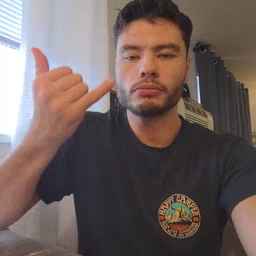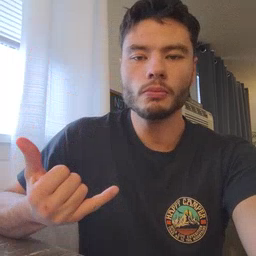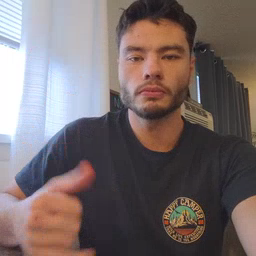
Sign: now